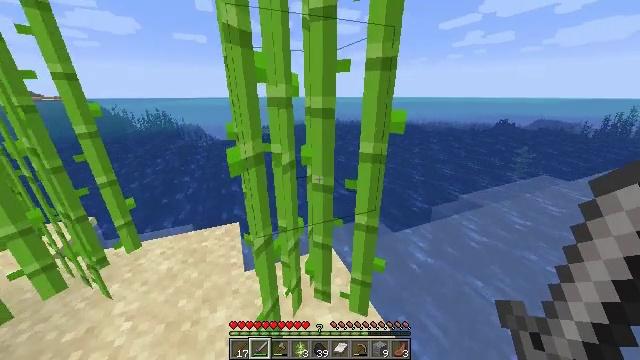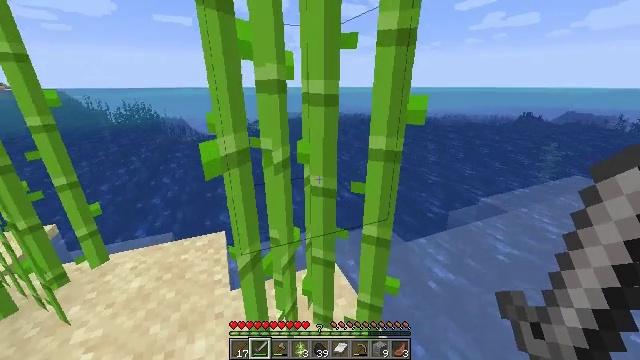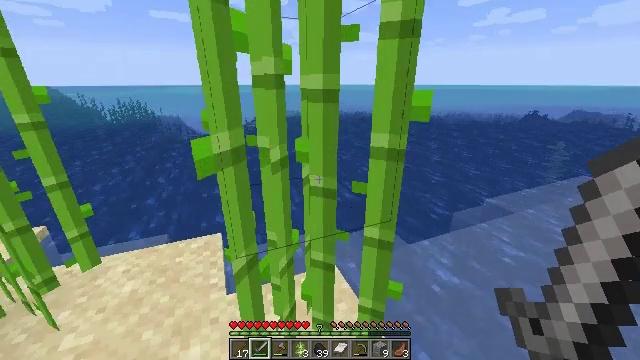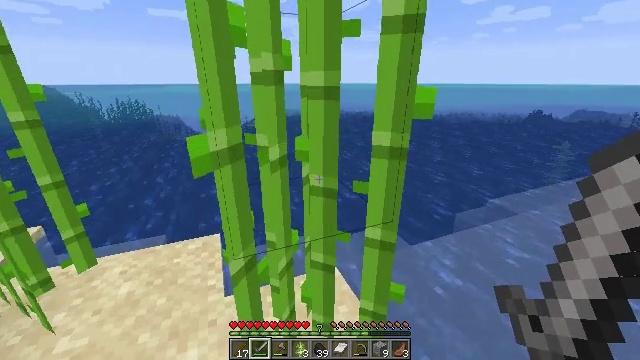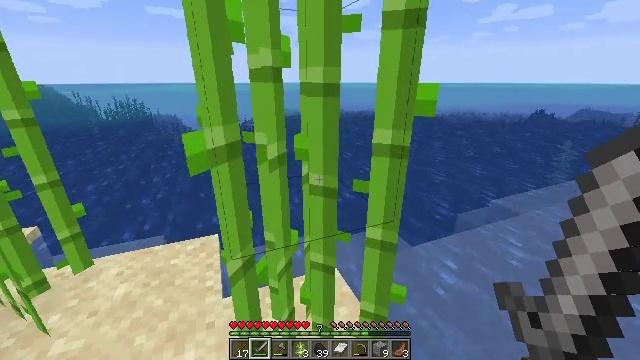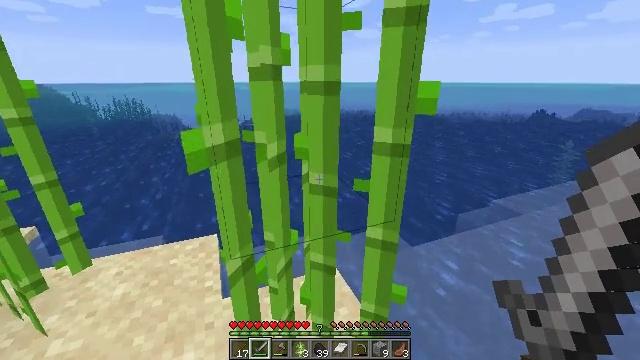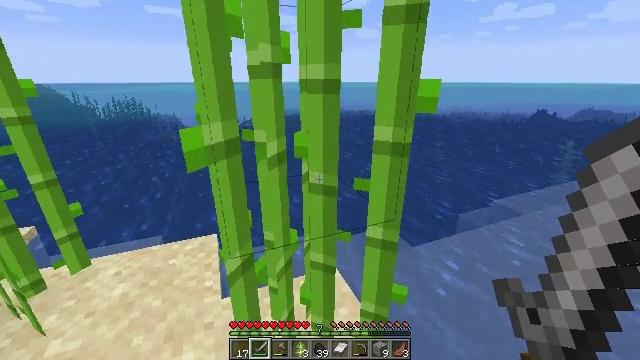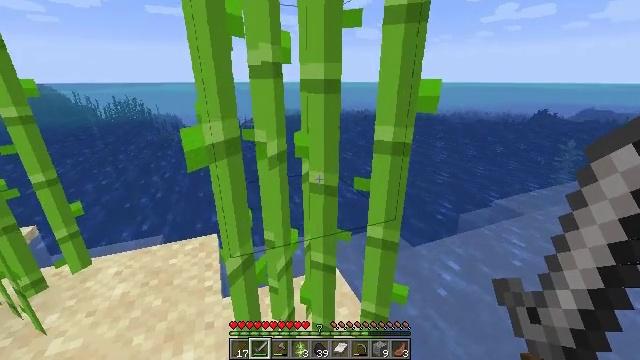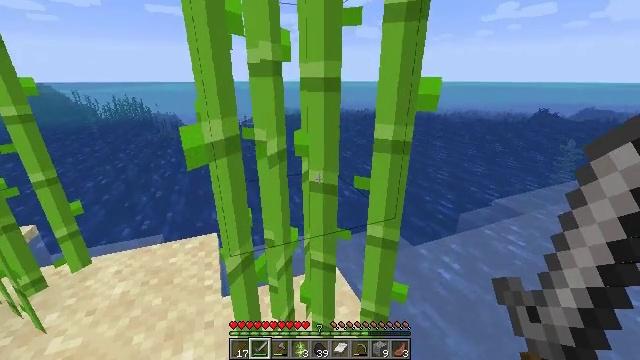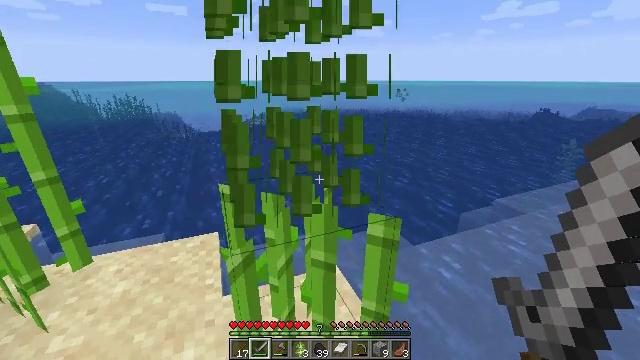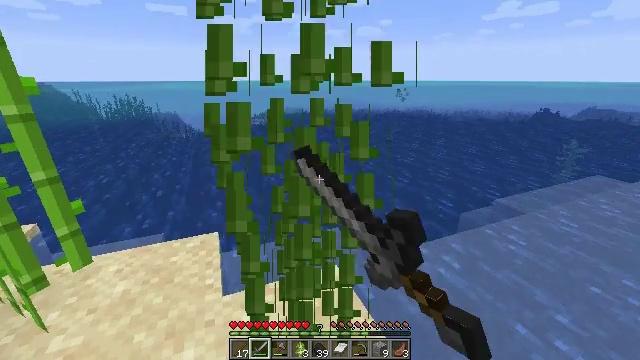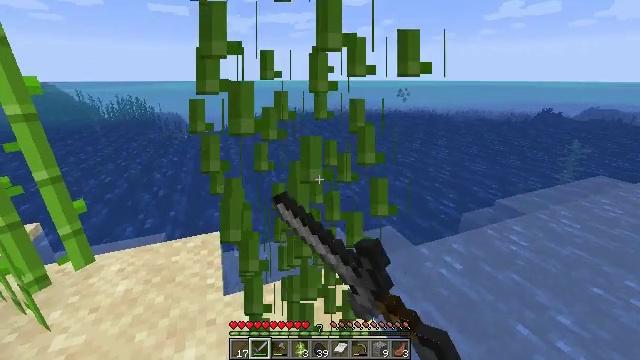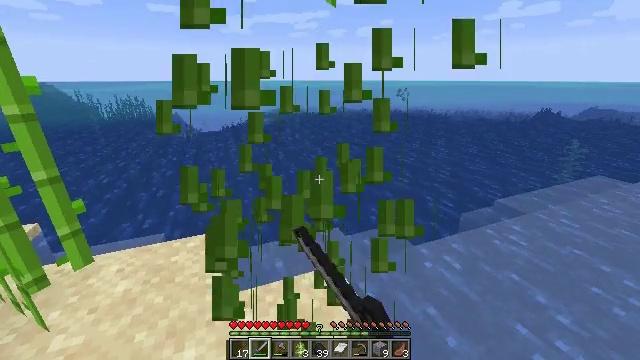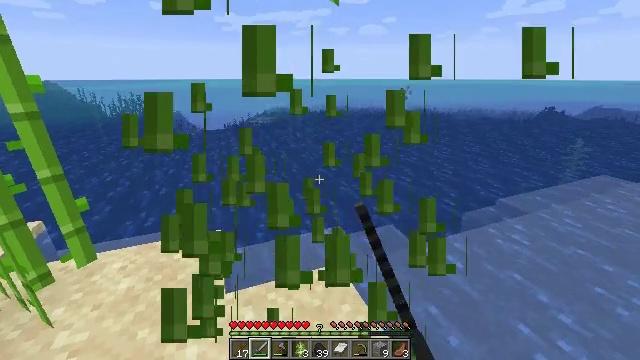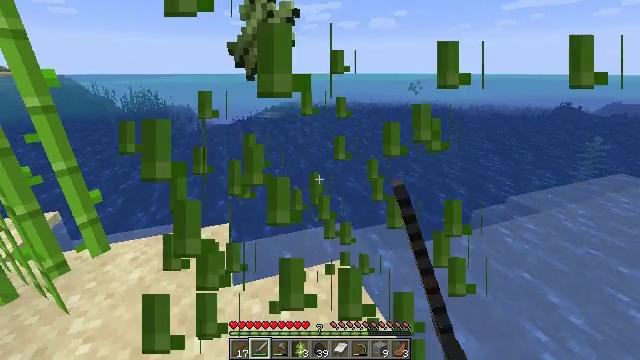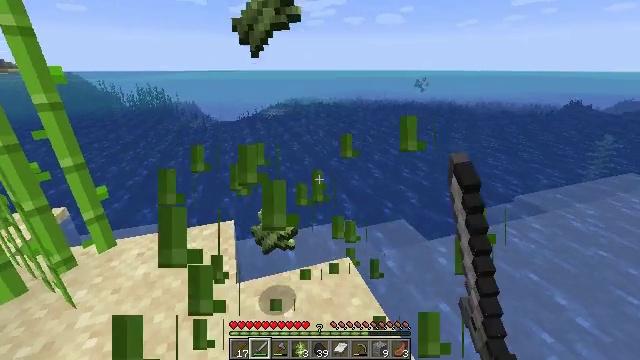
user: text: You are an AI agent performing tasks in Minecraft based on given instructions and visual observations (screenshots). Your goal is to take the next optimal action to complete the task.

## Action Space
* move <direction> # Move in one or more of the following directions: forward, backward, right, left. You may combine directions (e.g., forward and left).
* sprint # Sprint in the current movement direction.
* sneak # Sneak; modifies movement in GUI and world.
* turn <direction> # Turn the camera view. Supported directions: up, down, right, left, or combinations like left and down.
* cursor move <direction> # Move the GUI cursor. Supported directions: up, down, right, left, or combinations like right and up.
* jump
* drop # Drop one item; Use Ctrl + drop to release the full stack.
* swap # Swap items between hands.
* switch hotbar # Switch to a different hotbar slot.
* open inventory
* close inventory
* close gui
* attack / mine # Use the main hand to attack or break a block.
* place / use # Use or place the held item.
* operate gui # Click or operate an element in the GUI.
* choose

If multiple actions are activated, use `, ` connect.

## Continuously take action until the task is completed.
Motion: motion action
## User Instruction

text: Mine the sugar cane near rivers.
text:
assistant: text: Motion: no_op
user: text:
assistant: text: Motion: no_op
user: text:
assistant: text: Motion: no_op
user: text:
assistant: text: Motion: no_op
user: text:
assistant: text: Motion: no_op
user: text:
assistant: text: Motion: no_op
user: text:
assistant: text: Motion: no_op
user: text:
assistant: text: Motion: no_op
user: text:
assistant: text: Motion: attack / mine
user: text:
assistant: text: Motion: attack / mine
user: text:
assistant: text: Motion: no_op
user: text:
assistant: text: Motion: no_op
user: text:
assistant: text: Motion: no_op
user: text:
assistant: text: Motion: turn left and down
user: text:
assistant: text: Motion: move forward, turn left
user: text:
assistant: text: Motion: move forward, turn left and down
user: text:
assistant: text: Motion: move forward, turn left and down
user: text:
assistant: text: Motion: move forward, turn left and down
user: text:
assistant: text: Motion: turn left
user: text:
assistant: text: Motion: turn left
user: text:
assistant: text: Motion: turn left
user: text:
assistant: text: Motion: turn left and up
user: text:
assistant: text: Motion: turn left and up
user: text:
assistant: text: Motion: turn left
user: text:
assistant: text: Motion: no_op
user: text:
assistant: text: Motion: move forward
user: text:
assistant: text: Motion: move forward
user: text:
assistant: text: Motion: move forward
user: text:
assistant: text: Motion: move forward
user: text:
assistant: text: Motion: move forward